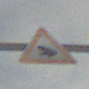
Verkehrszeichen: AmphibienwanderungRechts
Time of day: MorningAfternoon
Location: Outdoor (Nature)
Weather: Overcast
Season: Winter
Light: Natural